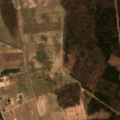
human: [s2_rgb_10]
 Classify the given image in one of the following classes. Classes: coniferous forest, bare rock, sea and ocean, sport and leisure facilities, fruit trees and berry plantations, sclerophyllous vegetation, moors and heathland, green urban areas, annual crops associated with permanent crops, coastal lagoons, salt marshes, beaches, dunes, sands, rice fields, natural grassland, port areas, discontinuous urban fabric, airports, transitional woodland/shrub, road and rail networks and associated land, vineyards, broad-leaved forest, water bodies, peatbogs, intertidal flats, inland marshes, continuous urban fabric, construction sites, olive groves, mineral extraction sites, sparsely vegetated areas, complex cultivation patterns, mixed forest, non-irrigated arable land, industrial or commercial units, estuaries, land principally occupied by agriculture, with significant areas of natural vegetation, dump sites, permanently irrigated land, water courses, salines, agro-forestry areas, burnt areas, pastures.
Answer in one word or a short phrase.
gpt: non-irrigated arable land, land principally occupied by agriculture, with significant areas of natural vegetation, broad-leaved forest, mixed forest